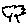
Label: tree